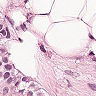
Metastatic tissue present: yes